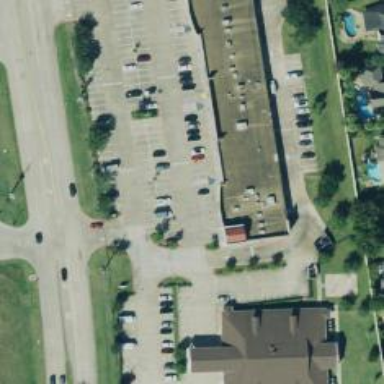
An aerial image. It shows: Healthcare clinic.